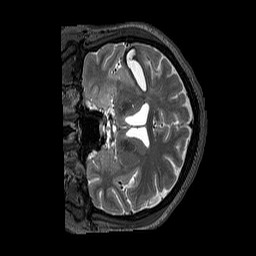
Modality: T2w
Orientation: coronal
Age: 38
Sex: female
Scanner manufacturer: siemens
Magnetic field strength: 3 T
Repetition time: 3.2 s
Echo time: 0.567 s